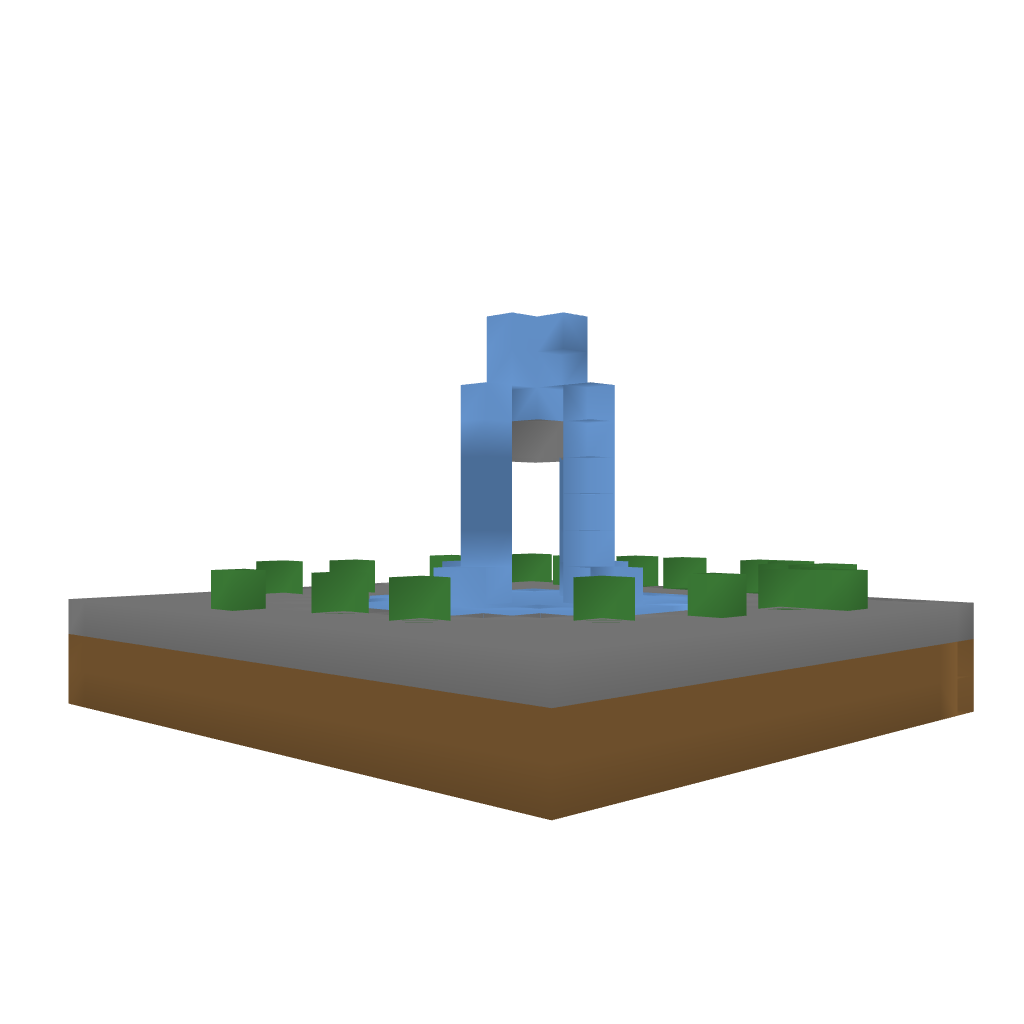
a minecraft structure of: fountain bad low quality